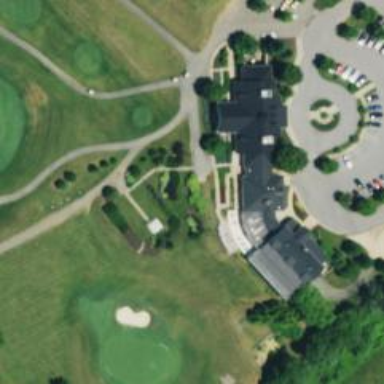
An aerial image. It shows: Pathway for golfing.